Question: I have got a matlab code which calculates the overlap of two lists. In fact it check if a list H is inside another list U and keeps the window of list U where the list H is inside(at least one time). In fact U, H is index list of Nx2 size where in every point there two values for the begining index of the window and the end index of the window. My code in matlab is:
'''
function W = getwindowsspecial(U,H)
W = [];
for i = 1:size(U,1)
if any(H(:,1)>=U(i,1) & H(:,1)<=U(i,2))
W = [W;U(i,:)];
end
end
'''
For example U could be:
'''
54 86
112 217
292 325
402 451
628 664
'''
H could be:
'''
129 214
297 321
406 447
637 664
'''
and the result W is:
'''
112 217
292 325
402 451
'''
I want to convert that code to c#. My list U, H are as List>>. My correspondant function is the following:
'''
static List<int> getWindows(List<List<int>> list1, List<List<int>> list2)
{
List<int> list3 = new List<int>();
for (int index = 0; index < list1[0].Count; index++) {
}
return list3;
}
'''
What should I fill in my function in order to work as the Matlab one?
EDIT: In this code I add the limits for the first and the second list. How is it possible to add those limits to Tuple instead of list of lists?
'''
List<List<int>> first = new List<List<int>>();
List<List<int>> second = new List<List<int>>();
first.Add(upFirst); first.Add(downFirst);
second.Add(upSecond); second.Add(downSecond);
getWindows(first, second);
'''
upFirst and upSecond contains all the left limits for the first and second list and downFirst and downSecond contains all the right limits for the first and the second lists. I tried to use the following code to do my job:
'''
for (int index = 0; index < upFirst.Count; index++){
first.Add(new List<int> { upFirst[index], downFirst[index] });
}
for (int index = 0; index < upSecond.Count; index++){
second.Add(new List<int> { upSecond[index], downSecond[index]});
}
List<List<int>> lista = GetWindows(first, second);
'''
This is what I tried in order to add as tuples. However using as the function of
@M. Nasser Javaid I got NULL as result. The input that I provide the list of lists first and second are:
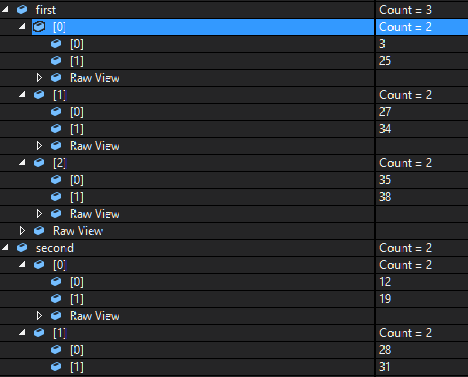
Answer: Try this please. According to given scenario we need numbers from U which are in the range of H so they are...
'''
public void Test()
{
var listU = new List<List<int>>
{
new List<int> {54, 86},
new List<int> {112, 217},
new List<int> {292, 325},
new List<int> {402, 451},
new List<int> {628, 664}
};
var listH = new List<List<int>>
{
new List<int> {129, 214},
new List<int> {297, 321},
new List<int> {406, 447},
new List<int> {637, 664}
};
GetWindows(listU, listH);
}
static List<List<int>> GetWindows(List<List<int>> listU, List<List<int>> listH)
{
List<List<int>> list3 = new List<List<int>>();
var startingOfH = listH.First()[0];
var endOfH = listH.Last()[listH.Last().Count - 1];
foreach (var num in listU)
{
var initial = num[0];
var final = num[num.Count - 1];
if (initial > startingOfH && final < endOfH)
{
list3.Add(num);
}
}
return list3;
}
'''
Edit:
If you want to use as Linq then use this
'''
static List<List<int>> GetWindows(List<List<int>> listU, List<List<int>> listH)
{
var startingOfH = listH.First()[0];
var endOfH = listH.Last()[listH.Last().Count - 1];
return (from num in listU
let initial = num[0]
let final = num[num.Count - 1]
where initial > startingOfH && final < endOfH
select num).ToList();
}
'''
Edit 2:
Ignore initial value
'''
static List<List<int>> GetWindows(List<List<int>> listU, List<List<int>> listH)
{
List<List<int>> list3 = new List<List<int>>();
var startingOfH = listH.First()[0];
var endOfH = listH.Last()[listH.Last().Count - 1];
foreach (var num in listH)
{
var final = num[num.Count - 1];
if (final > startingOfH && final < endOfH)
{
list3.Add(num);
}
}
return list3;
}
'''
If you like Linq then
'''
static List<List<int>> GetWindows(List<List<int>> listU, List<List<int>> listH)
{
var startingOfH = listH.First()[0];
var endOfH = listH.Last()[listH.Last().Count - 1];
return (from num in listH
let final = num[num.Count - 1]
where final > startingOfH && final < endOfH
select num).ToList();
}
'''